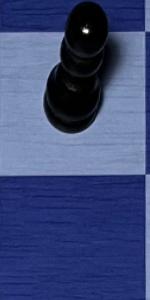
Label: Empty